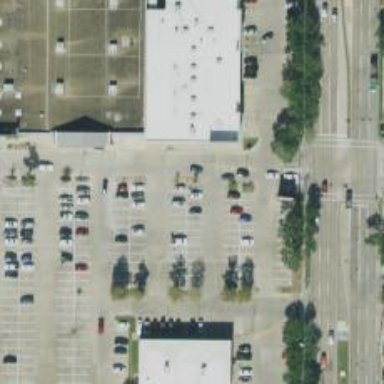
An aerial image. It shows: Parking space is available.